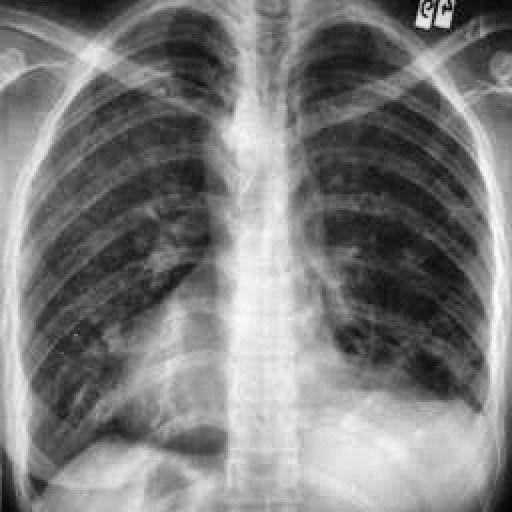
Finding: TUBERCULOSIS